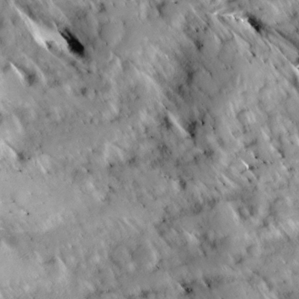
Label: non_frost